Interaction volume radius: 5 \u00c5
Interaction volume height: 25 \u00c5
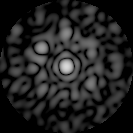
Disorder parameter: 0.7271